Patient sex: F
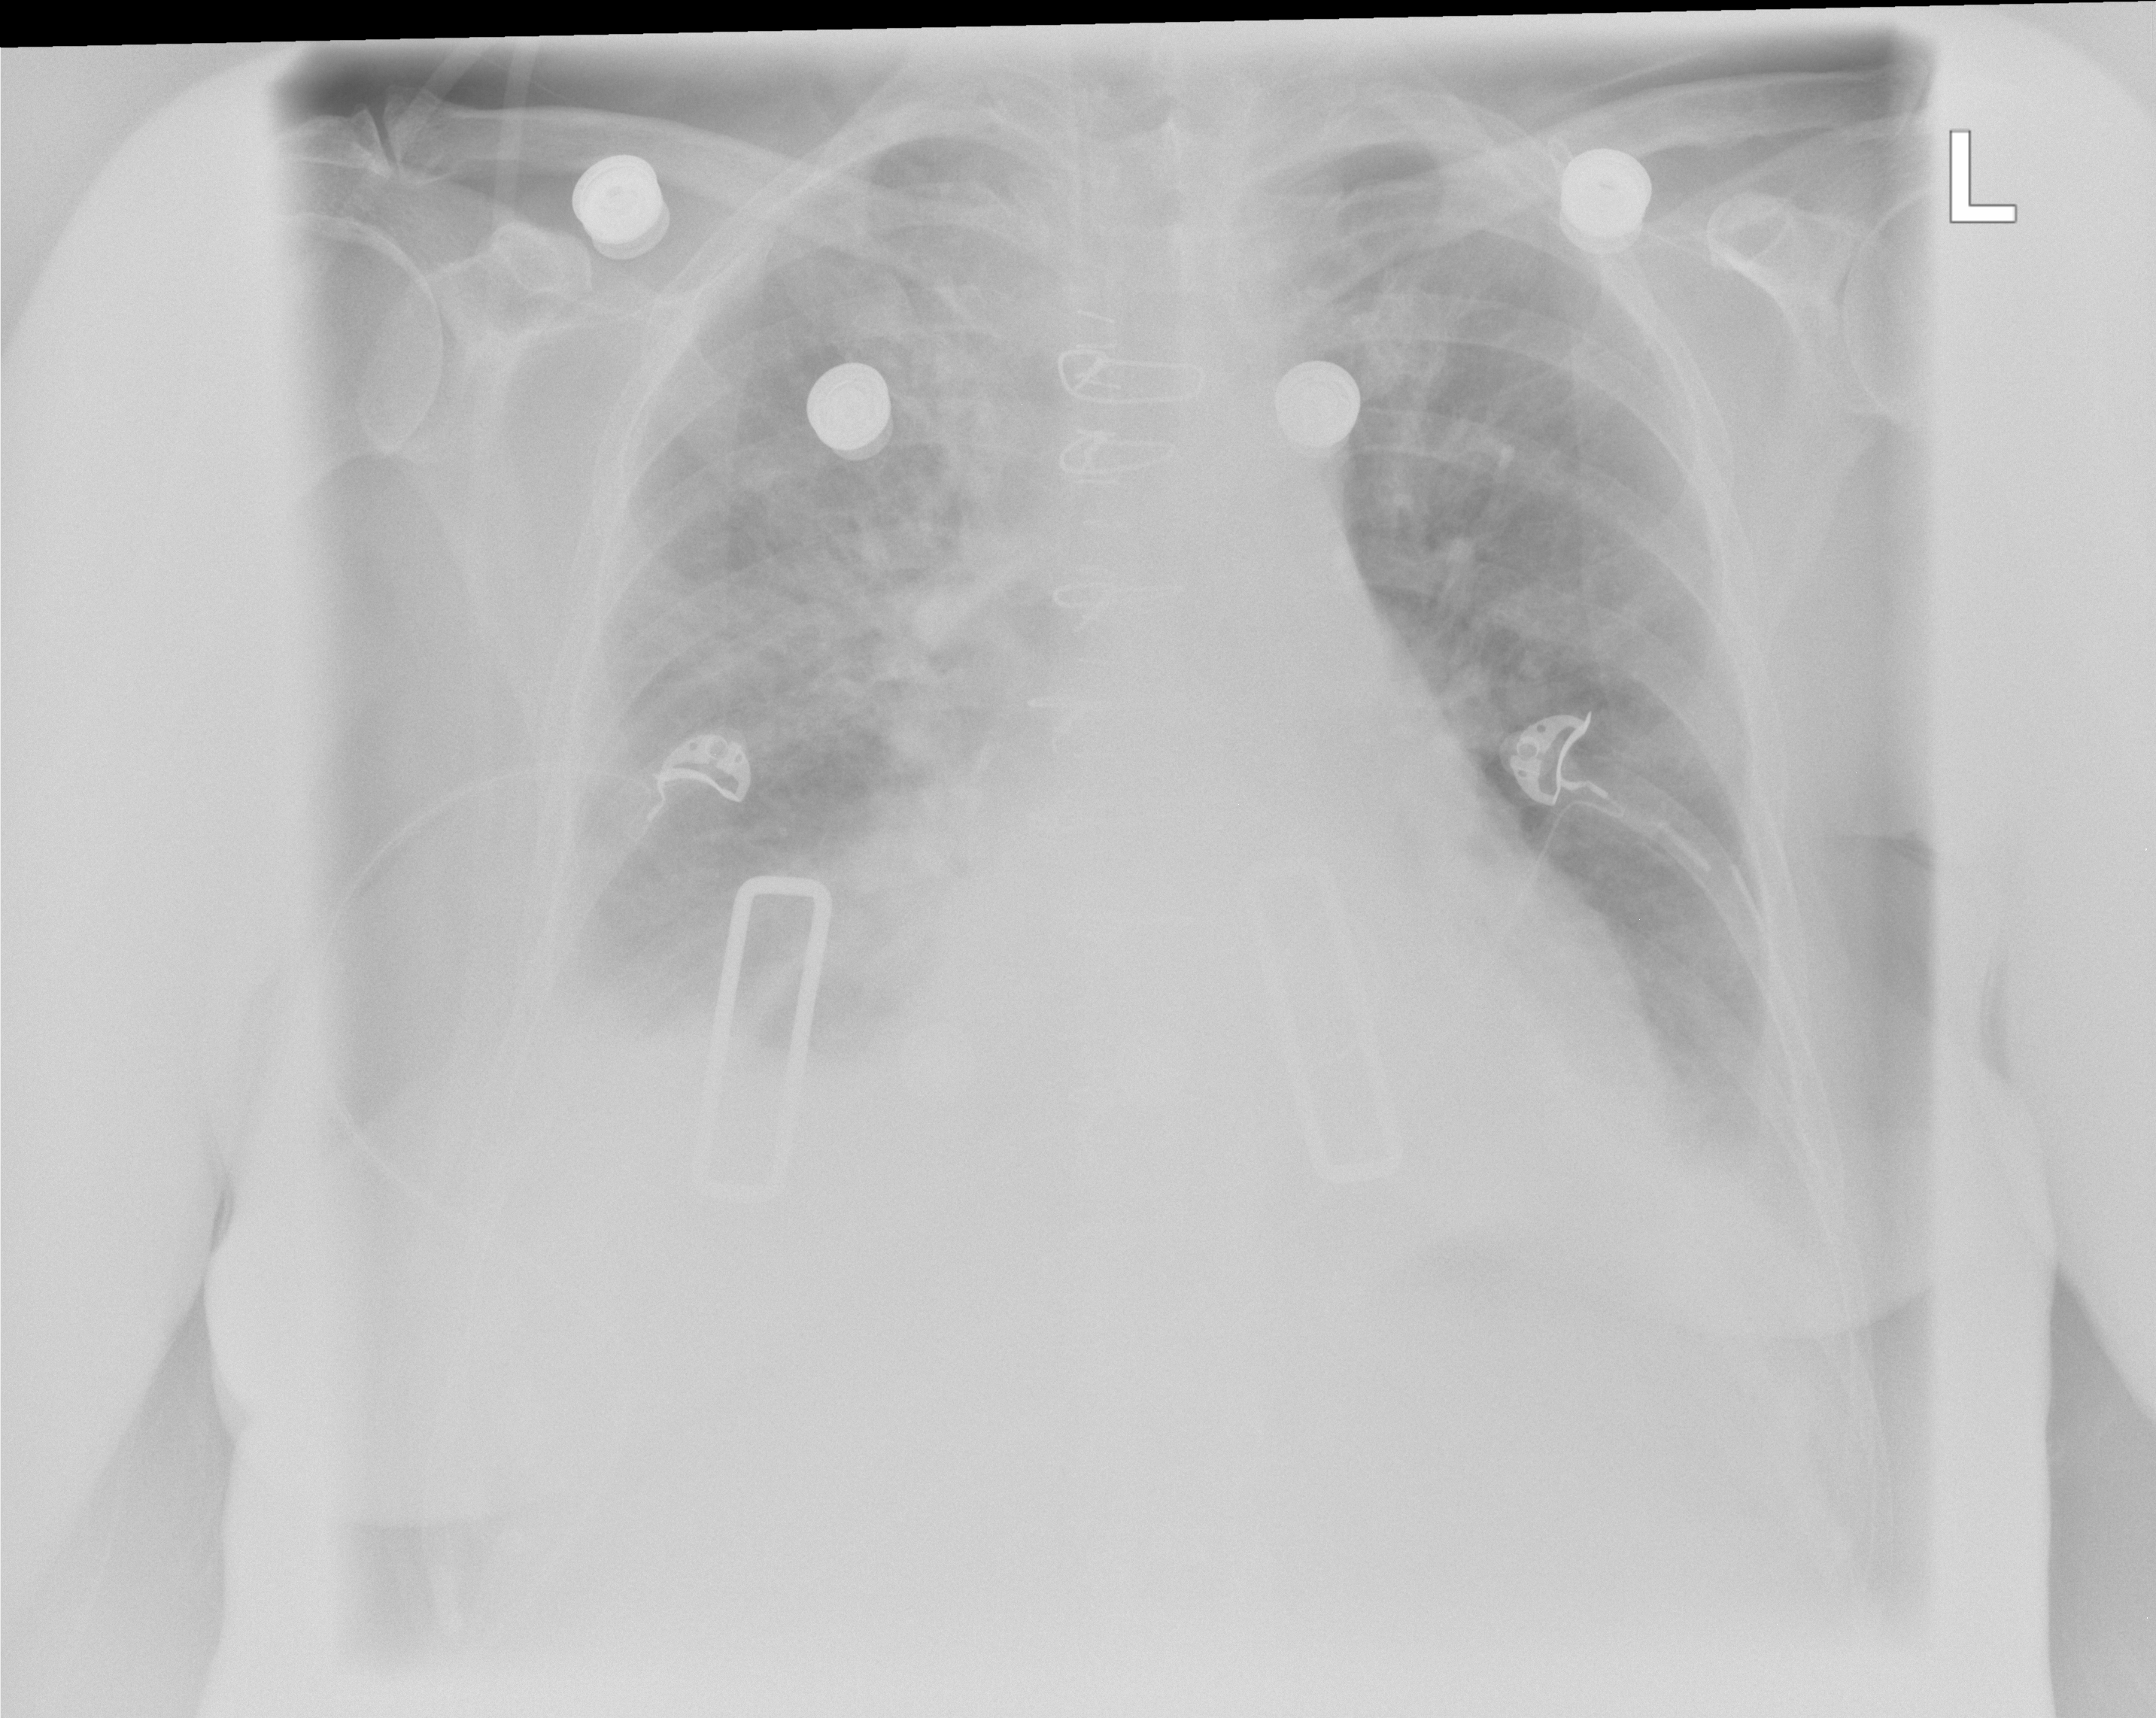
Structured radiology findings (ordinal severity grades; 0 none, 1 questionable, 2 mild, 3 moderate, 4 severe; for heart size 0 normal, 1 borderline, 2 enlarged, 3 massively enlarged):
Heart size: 2
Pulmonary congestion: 3
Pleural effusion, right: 3
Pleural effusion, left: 2
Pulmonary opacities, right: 3
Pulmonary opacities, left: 2
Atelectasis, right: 2
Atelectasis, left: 2